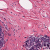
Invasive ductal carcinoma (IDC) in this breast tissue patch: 0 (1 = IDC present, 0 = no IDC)